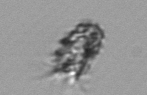
Label: Tintinnopsis